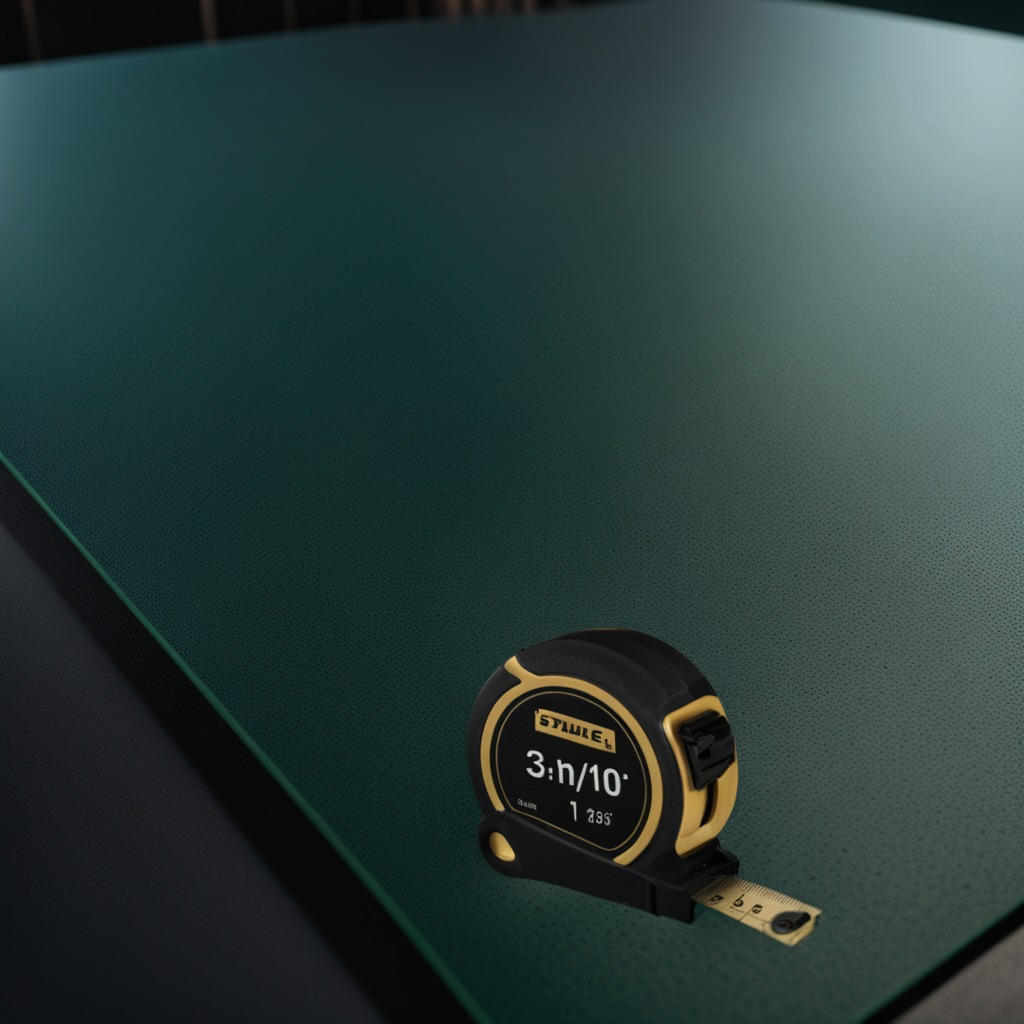
A measuring tape lies on the tabletop.